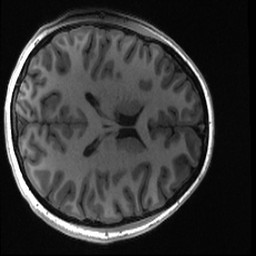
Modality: T1w
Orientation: axial
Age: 18
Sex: female